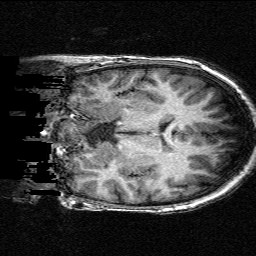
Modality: T1w
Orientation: coronal
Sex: male
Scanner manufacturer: siemens
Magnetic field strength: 3 T
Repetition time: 2.3 s
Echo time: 0.00336 s